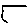
Label: hexagon